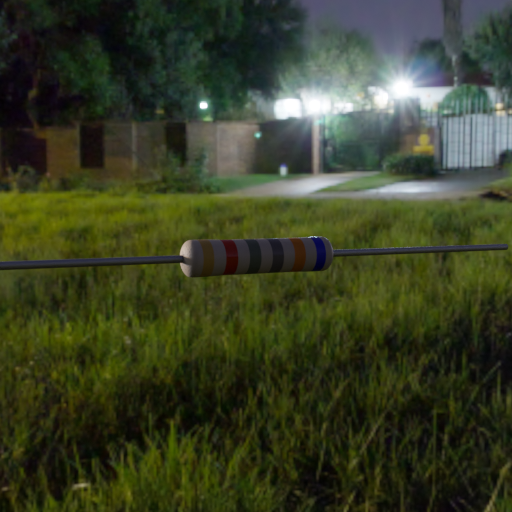
Resistor colour bands (in order): gold, red, gray, gray, orange, blue